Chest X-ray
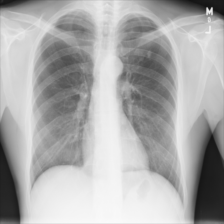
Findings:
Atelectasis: negative
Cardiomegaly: negative
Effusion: negative
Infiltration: negative
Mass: negative
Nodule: negative
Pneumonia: negative
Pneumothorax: negative
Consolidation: negative
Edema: negative
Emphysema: negative
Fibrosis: negative
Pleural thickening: negative
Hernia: negative